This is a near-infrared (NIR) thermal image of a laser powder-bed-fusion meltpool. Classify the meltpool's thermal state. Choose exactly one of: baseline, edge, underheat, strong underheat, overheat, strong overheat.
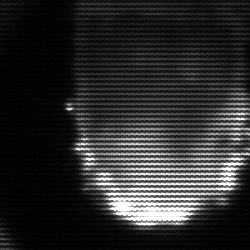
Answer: baseline